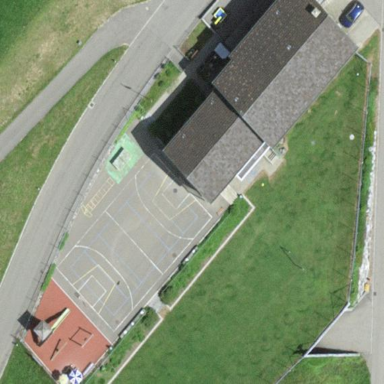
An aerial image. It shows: School building.